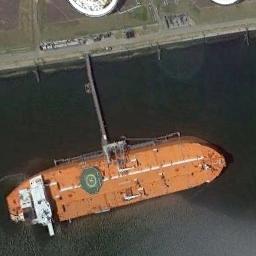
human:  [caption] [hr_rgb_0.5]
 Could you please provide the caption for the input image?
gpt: The orange cargo ship is docked at the dock and the water is deep blue .

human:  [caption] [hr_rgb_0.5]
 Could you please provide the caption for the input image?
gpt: There is a ship in the black water on the shore .

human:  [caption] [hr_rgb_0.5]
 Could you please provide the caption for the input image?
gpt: An orange tanker docked at the dock .

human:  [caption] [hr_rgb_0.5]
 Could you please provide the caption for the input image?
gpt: There is a ship at sea .

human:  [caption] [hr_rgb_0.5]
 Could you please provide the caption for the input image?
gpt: The orange ship is at the harbor .